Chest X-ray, PA view. Patient: 61 years old, sex M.
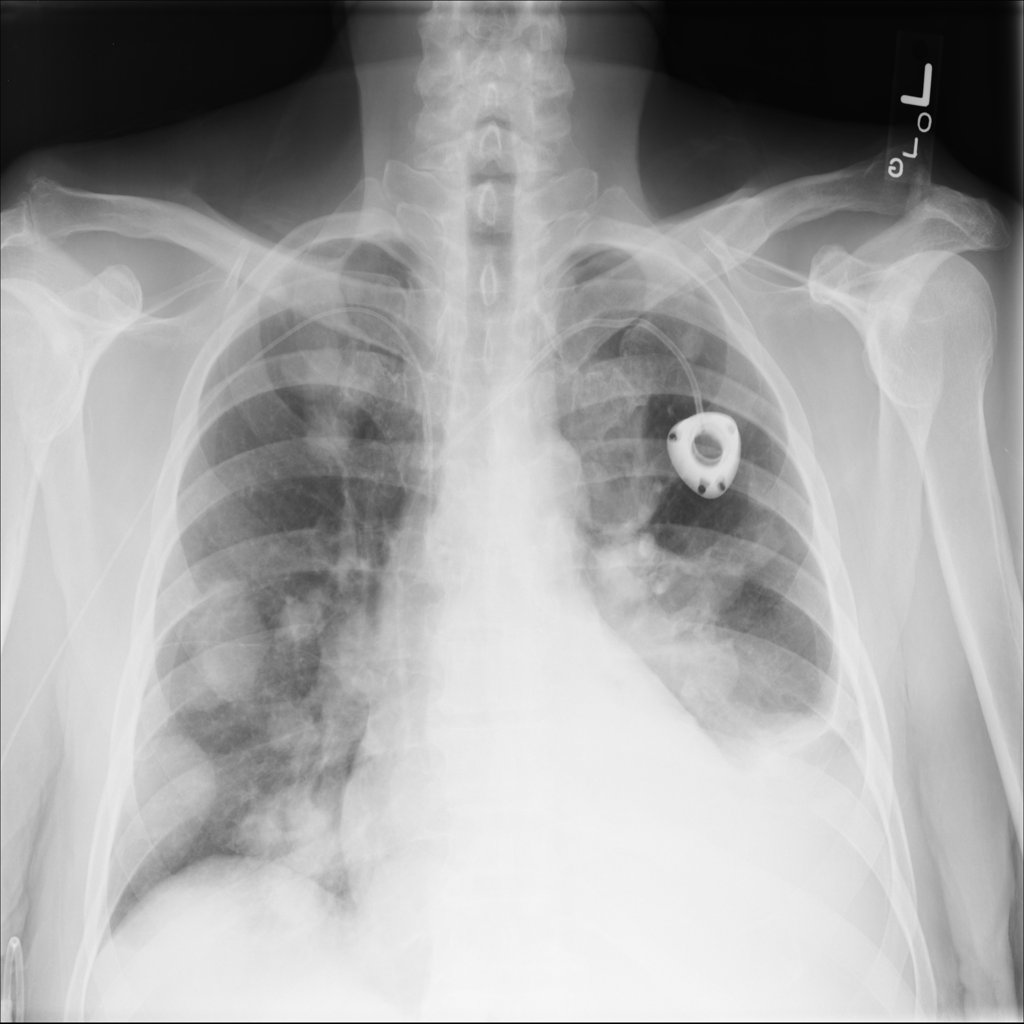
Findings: Consolidation, Effusion, Infiltration